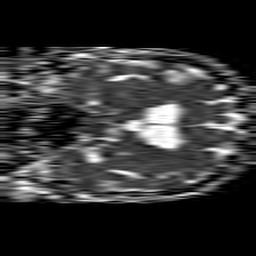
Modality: ADC
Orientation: coronal
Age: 74
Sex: female
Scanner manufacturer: philips
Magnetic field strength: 1.5 T
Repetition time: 4.6 s
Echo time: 0.08631 s